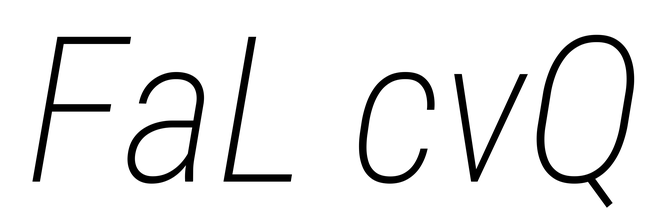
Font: Roboto-Italic_Condensed_ExtraLight_Italic